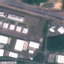
Label: Industrial